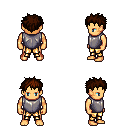
a pixel art fantasy rpg character, male body template, human, tanned skin, steel chest armor, gold greaves, brown bedhead hairstyle, four views (front, back, left, right), 2x2 character sprite sheet, small pixel art, hard edges, no anti-aliasing